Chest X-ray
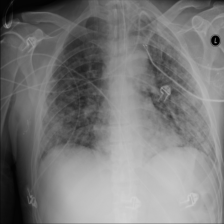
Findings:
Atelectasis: negative
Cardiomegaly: negative
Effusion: negative
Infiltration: positive
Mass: negative
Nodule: positive
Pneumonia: negative
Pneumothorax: negative
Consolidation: negative
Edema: negative
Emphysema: negative
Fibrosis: negative
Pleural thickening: negative
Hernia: negative